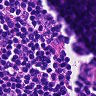
Metastatic tissue present: no